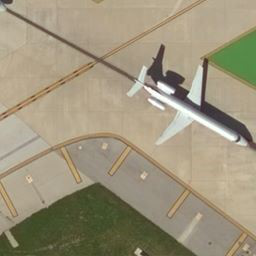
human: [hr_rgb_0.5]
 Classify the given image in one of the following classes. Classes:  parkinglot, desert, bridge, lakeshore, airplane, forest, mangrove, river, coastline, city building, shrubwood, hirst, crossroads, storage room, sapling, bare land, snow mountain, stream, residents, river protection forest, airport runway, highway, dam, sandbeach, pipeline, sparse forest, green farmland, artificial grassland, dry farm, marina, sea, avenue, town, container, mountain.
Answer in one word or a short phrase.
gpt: airplane